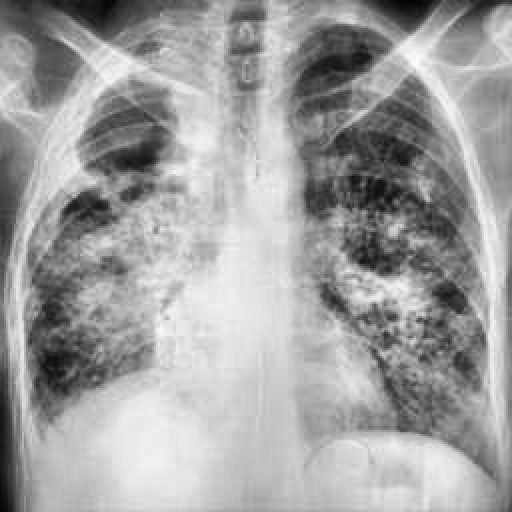
Finding: TUBERCULOSIS